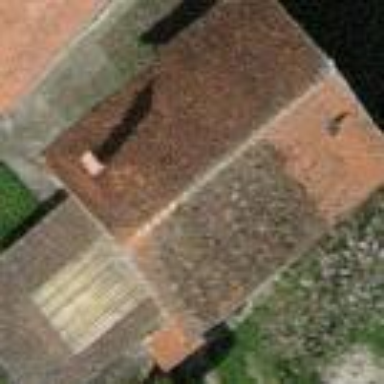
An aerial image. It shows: Shed.